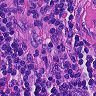
Metastatic tissue present: no